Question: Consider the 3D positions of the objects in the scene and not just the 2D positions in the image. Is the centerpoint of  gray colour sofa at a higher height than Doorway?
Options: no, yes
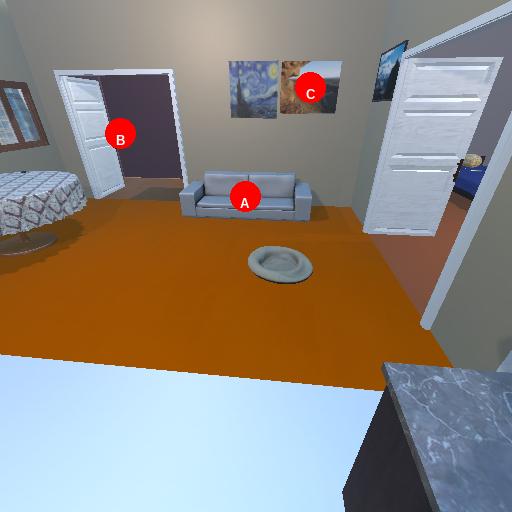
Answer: no